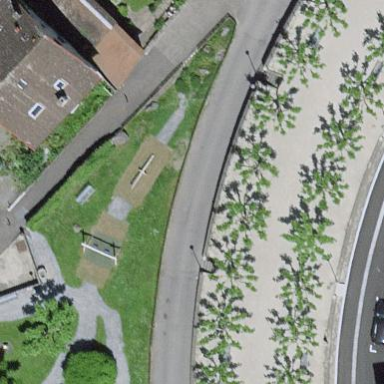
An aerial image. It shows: Playground area for leisure land.